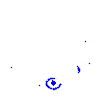
Particle: electron